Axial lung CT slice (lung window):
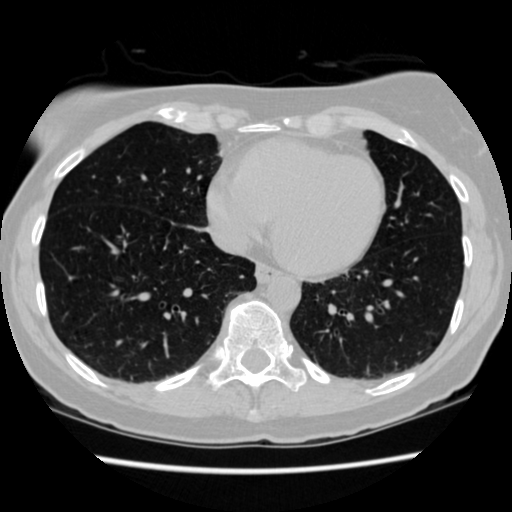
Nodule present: no